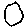
Label: circle